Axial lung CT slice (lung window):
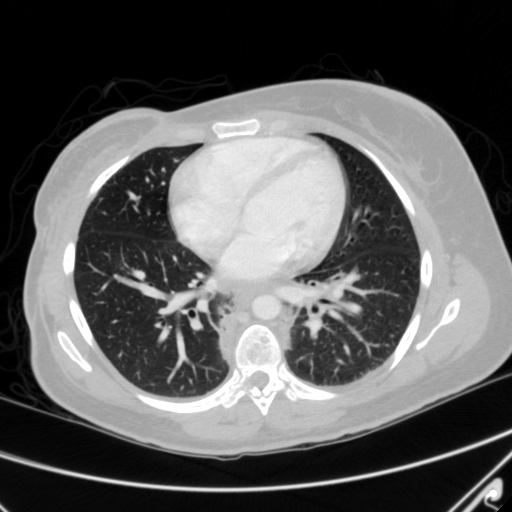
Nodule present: no